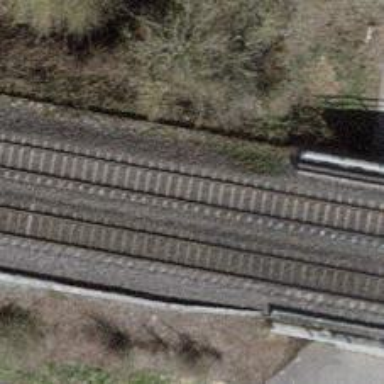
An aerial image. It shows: There is bridge over railway with one track.